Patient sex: F
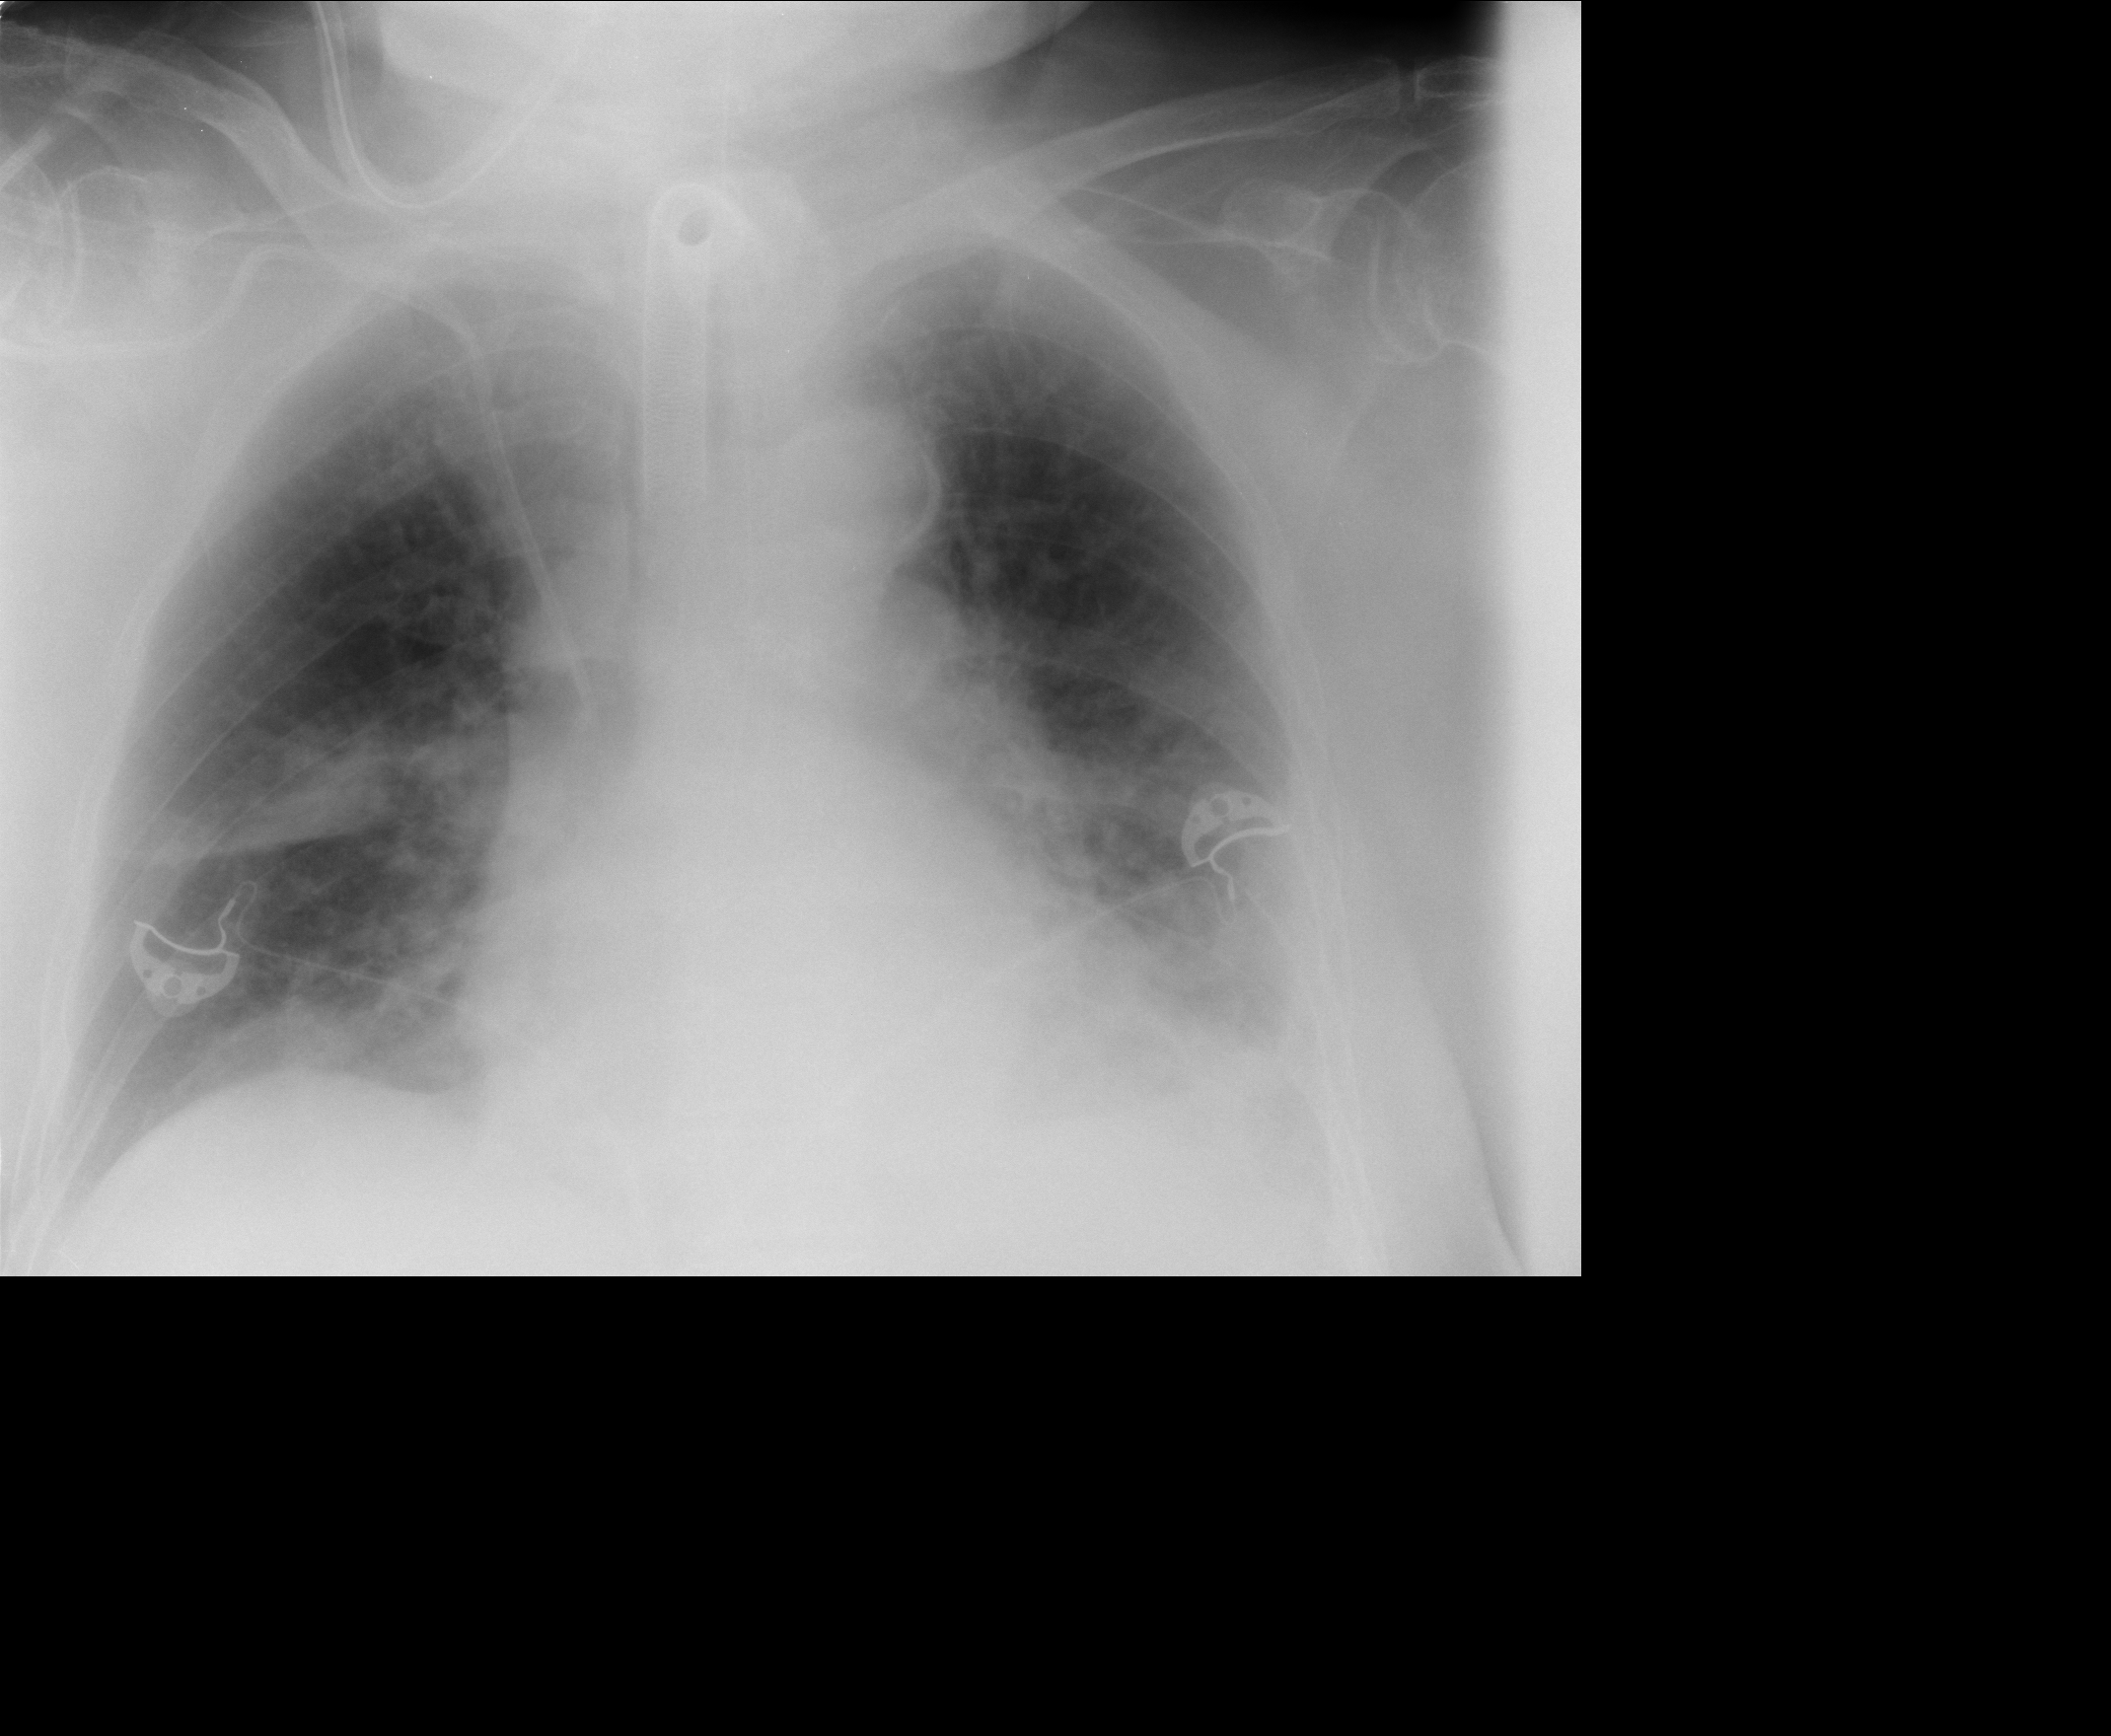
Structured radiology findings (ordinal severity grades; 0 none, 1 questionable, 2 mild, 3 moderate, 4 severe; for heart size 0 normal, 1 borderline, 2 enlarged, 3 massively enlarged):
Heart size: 0
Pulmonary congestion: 0
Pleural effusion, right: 1
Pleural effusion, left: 1
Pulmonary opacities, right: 2
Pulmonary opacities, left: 2
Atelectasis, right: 1
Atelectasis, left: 2